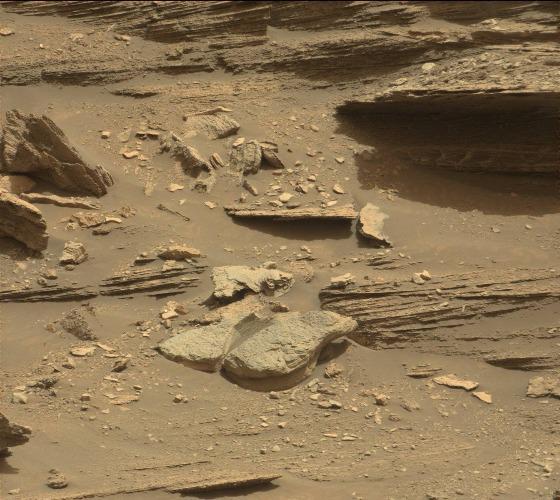
Terrain classes present: Bedrock, Gravel / Sand / Soil, Rock, Shadow